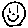
Label: smiley face